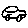
Label: car